Question: I have two histograms (signal and background) and each of them have upper and lower uncertainty bounds. I would like to plot each histogram as using only a colored edge with no fill and then to plot the upper and lower uncertainty histograms with their own colored edges with no fill, and then to have the region between the upper and lower histograms filled, as a sort of undertainty band. How might this be achieved?
Here's the very rough code I have just now (which can be used in Jupyter):
'''
import matplotlib.pyplot as plt
import numpy as np
from pylab import normal
import seaborn as sns
sns.set(context="paper", font="monospace")
import warnings
warnings.filterwarnings('ignore')
%matplotlib inline
plt.rcParams["figure.figsize"] = [8, 8]
plt.rc("text", usetex=True)
plt.rc("font", family="serif")
s = normal(1, .2, 5000)
s_up = normal(1, .2, 5500)
s_dn = normal(1, .2, 4600)
b = normal(2, .2, 2500)
ns, bins, patches = plt.hist(
[s, s_up, s_dn, b],
color=['r', 'g', 'g', 'b'],
label=['signal nominal', 'signal upper bound', 'signal lower bound', 'background'],
alpha=0.5,
linewidth=1,
histtype='stepfilled');
plt.setp(patches[0], edgecolor='r')
plt.setp(patches[1], edgecolor='b')
plt.legend();
plt.show();
'''

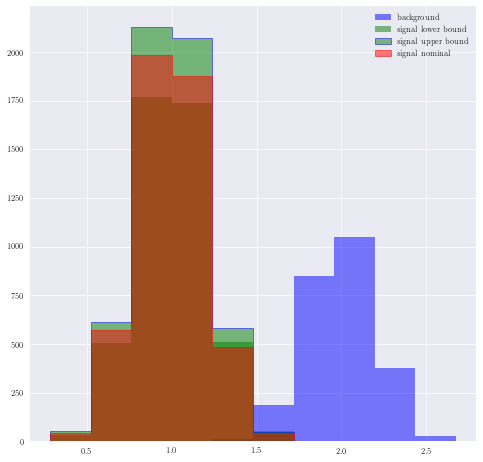
Answer: Something like that?
'''
s = normal(1, .2, 5000)
s_up = normal(1, .2, 5500)
s_dn = normal(1, .2, 4600)
bins = np.linspace(0., 2., 21)
n_up,b_up,p_up = plt.hist(s_up, bins=bins, bottom=0, linewidth=1, histtype='stepfilled', facecolor='none', edgecolor='red', linestyle='--', label='signal upper bound')
n_dn,b_dn,p_dn = plt.hist(s_dn, bins=bins, bottom=0, linewidth=1, histtype='stepfilled', facecolor='none', edgecolor='green', linestyle='--', label='signal lower bound')
n,b,p = plt.hist(s, bins=bins, bottom=0, linewidth=2, histtype='stepfilled', facecolor='none', edgecolor='k', label='signal nominal')
plt.bar(x=b_up[:-1], height=n_up-n_dn, bottom=n_dn, width=np.diff(b_up), align='edge', linewidth=0, color='red', alpha=0.25, zorder=-1, label='uncertainty band')
plt.legend()
'''
<URL>